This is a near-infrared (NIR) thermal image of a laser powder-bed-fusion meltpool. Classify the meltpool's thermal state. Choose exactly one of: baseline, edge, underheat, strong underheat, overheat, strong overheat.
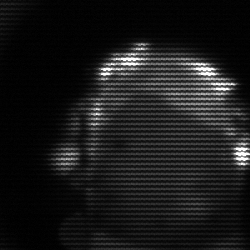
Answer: baseline